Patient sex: M
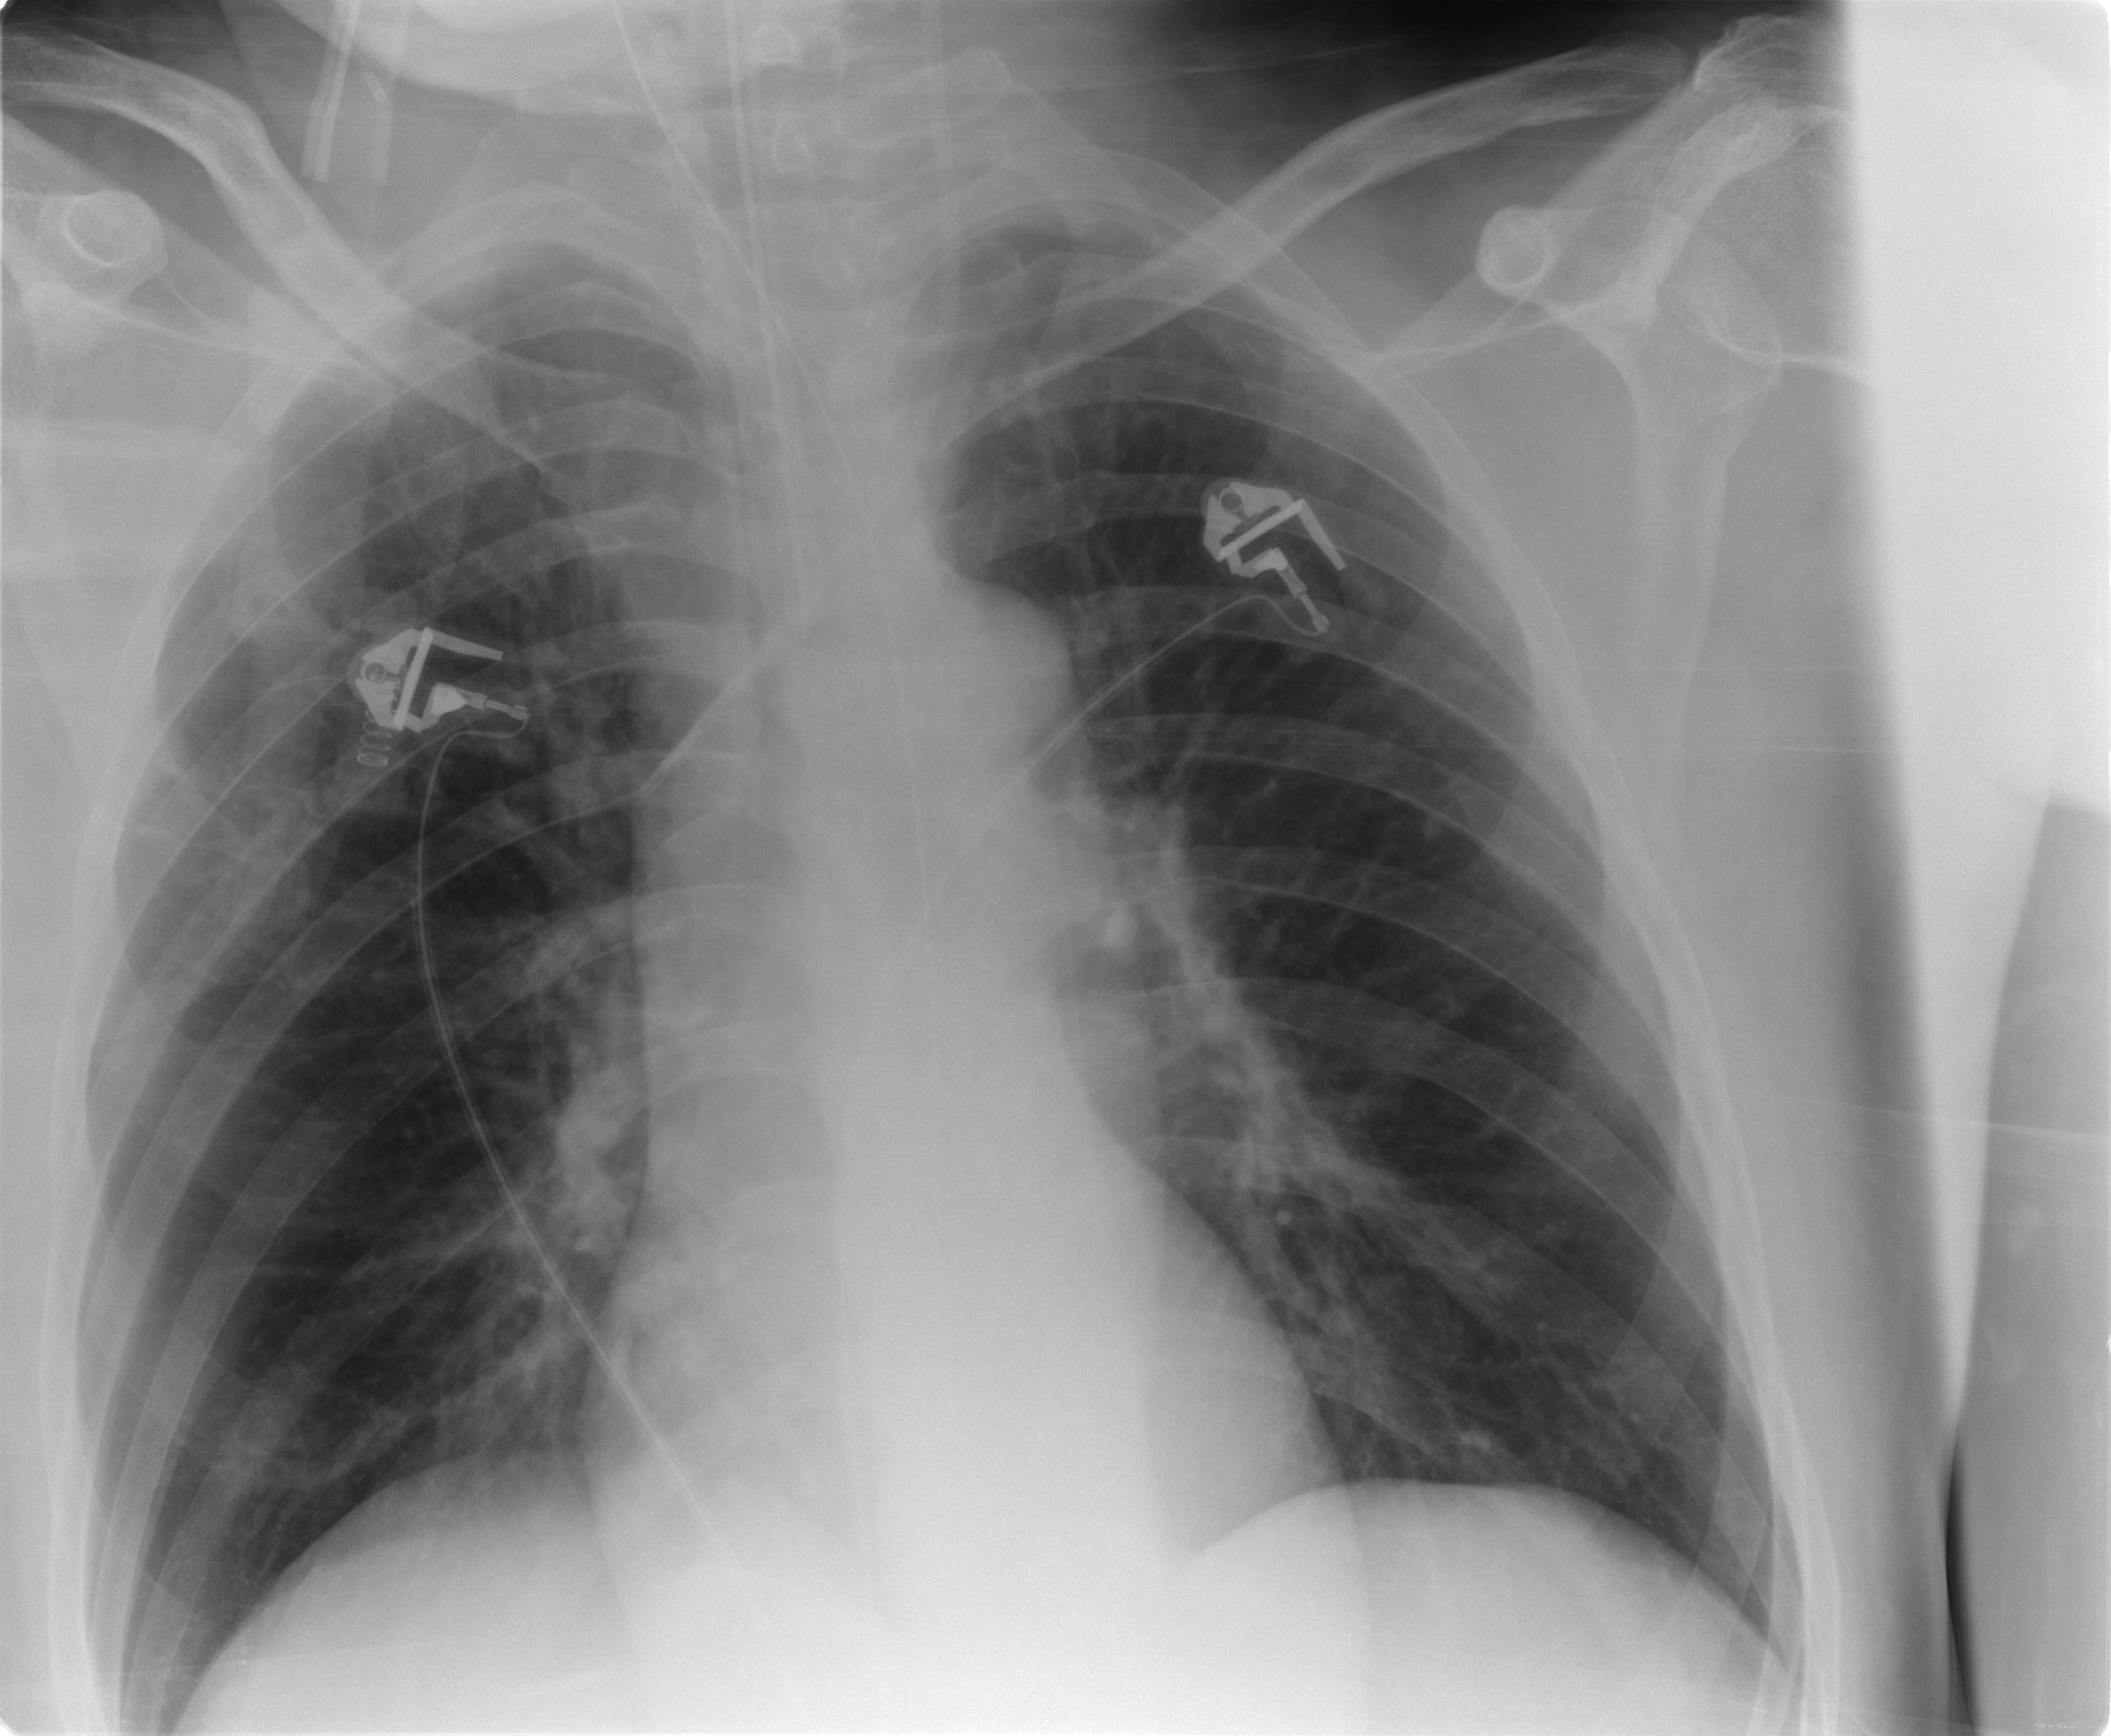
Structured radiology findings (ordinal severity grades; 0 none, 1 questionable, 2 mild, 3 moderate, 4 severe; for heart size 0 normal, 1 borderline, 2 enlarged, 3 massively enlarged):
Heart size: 0
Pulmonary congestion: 0
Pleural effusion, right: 0
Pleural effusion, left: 0
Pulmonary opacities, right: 0
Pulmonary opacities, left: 0
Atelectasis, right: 2
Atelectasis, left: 2